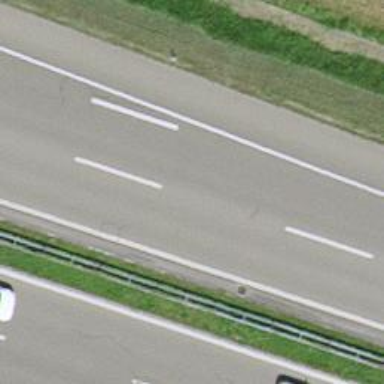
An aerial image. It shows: Asphalt motorway.